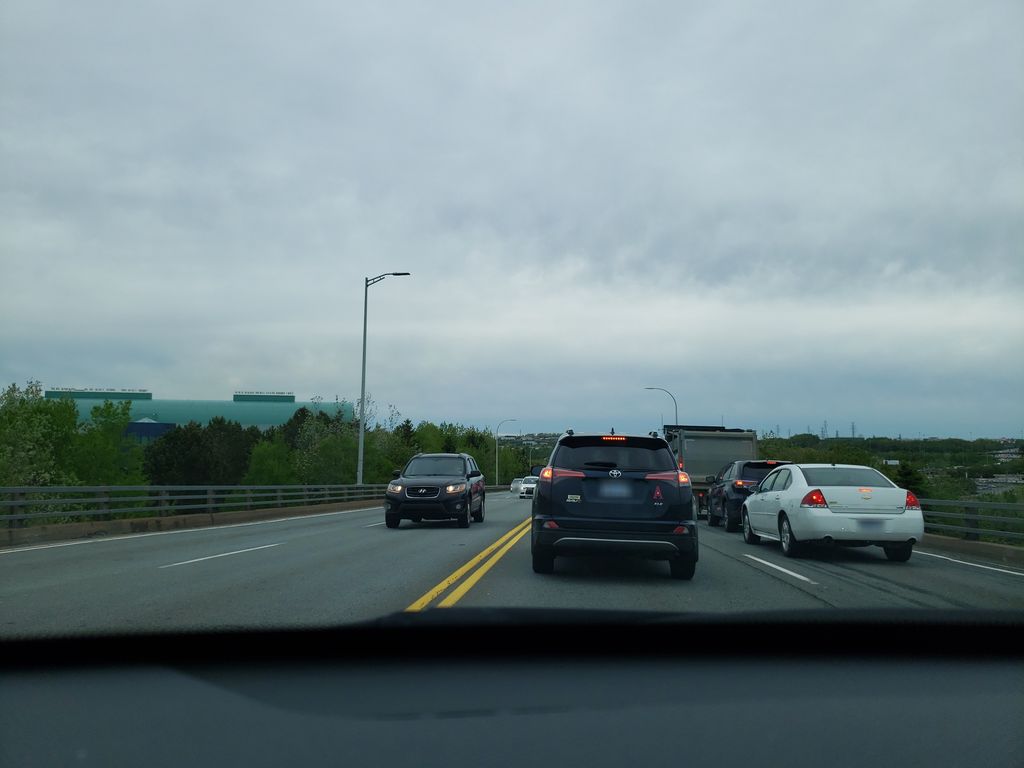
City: halifax